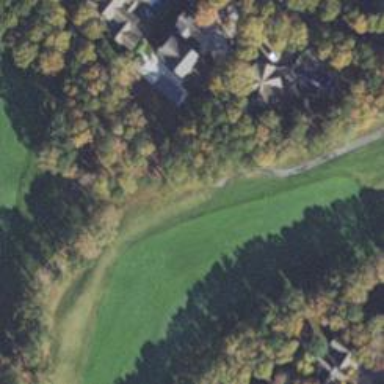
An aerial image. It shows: Path for both roads and golfers.